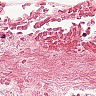
Metastatic tissue present: no